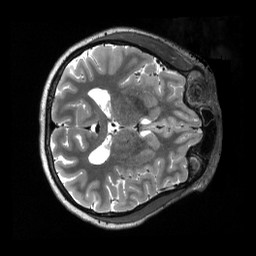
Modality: T2w
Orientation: axial
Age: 23
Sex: female
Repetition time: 3.2 s
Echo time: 0.563 s